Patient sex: F
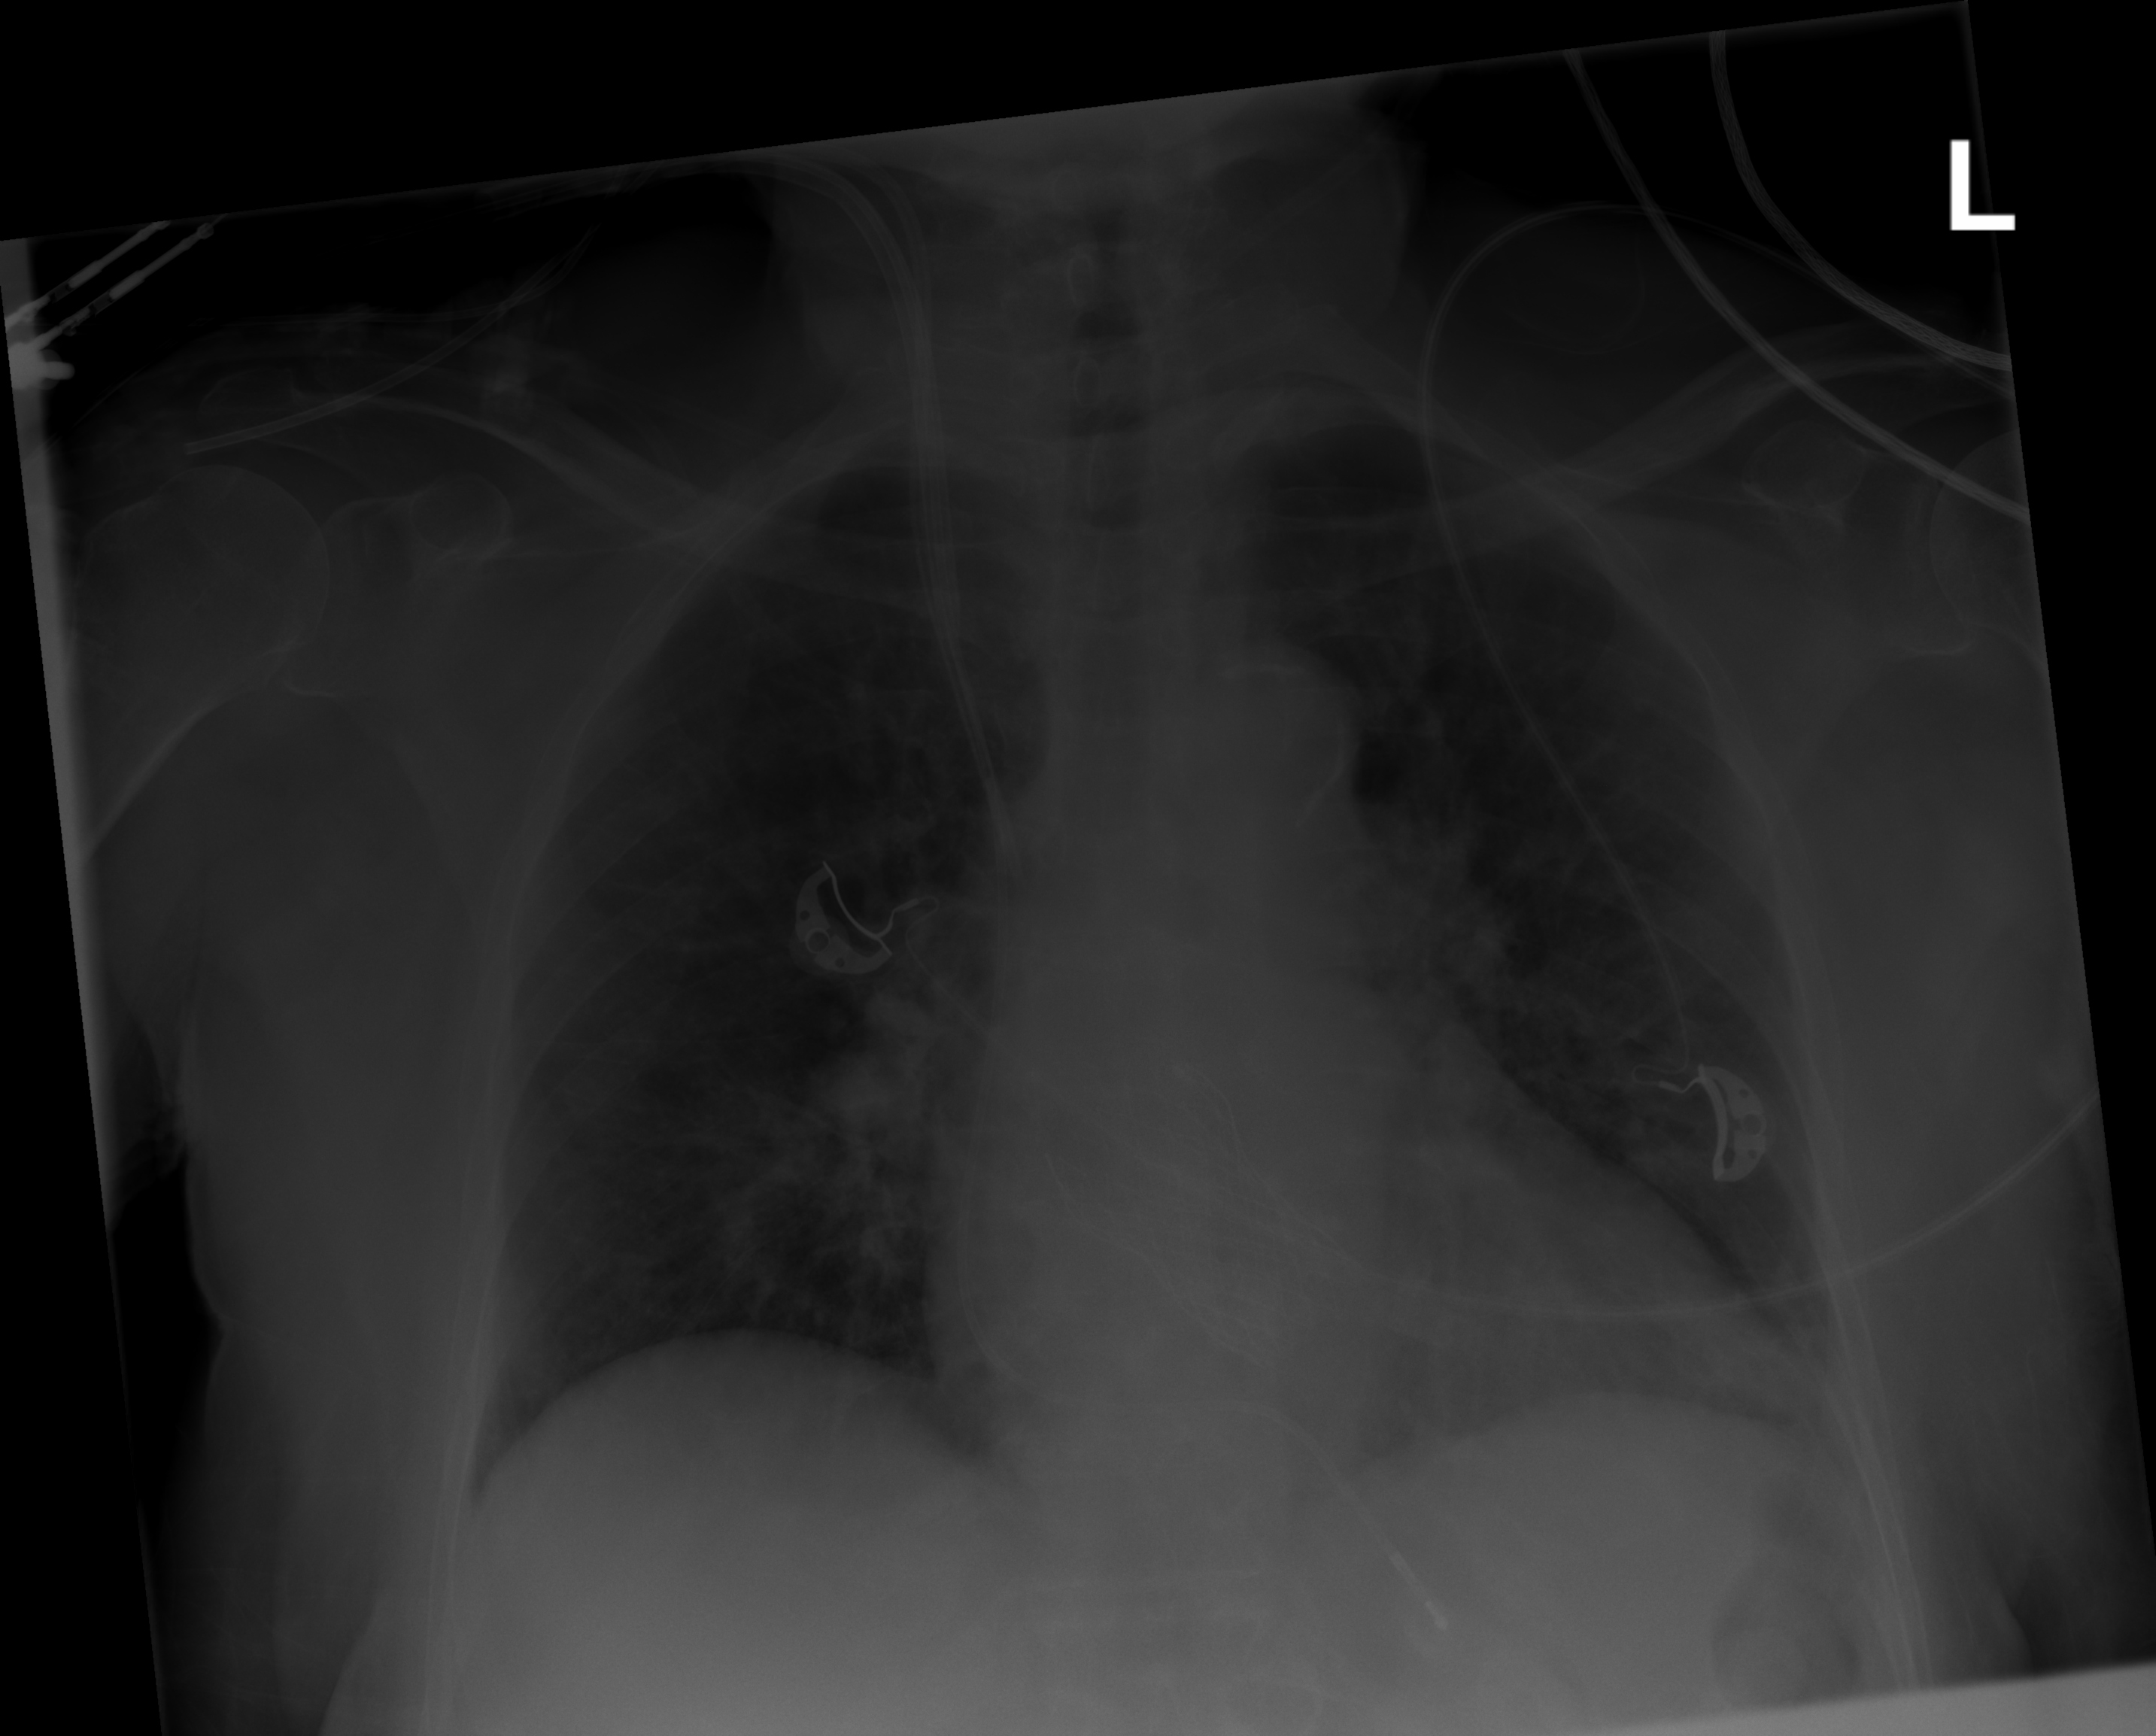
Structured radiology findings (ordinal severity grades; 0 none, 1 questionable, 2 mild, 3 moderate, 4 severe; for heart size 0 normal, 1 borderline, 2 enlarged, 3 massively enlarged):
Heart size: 2
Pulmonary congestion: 2
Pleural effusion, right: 0
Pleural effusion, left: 1
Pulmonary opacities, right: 0
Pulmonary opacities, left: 0
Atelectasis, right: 0
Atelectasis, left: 2